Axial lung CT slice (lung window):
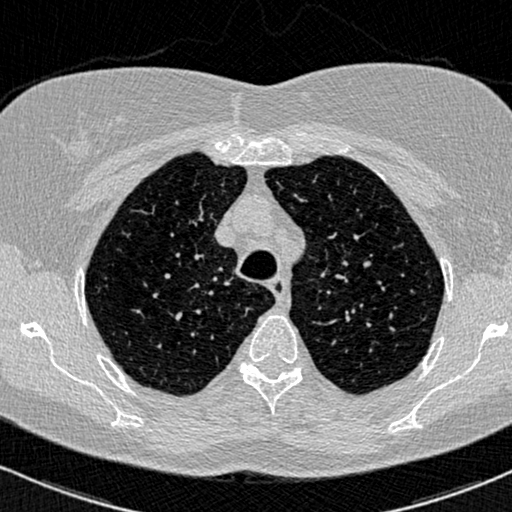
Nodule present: yes
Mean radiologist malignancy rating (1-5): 2.75